Question:
I am attempting to write a double sum function as in the formula in the attached image.
I'm trying to write the summation as a function of b()
Here's my attempt :
'''
n0=10
lambda=0.5
n=50
alpha=0.05
f <- function(j,s,delta) {choose(n0,j)*choose(n-n0-1,s-1-j)*lambda^j*(1-lambda)^(n0-j)*(pnorm(delta-qnorm(1-lambda)))^(s-1-j)*(1-pnorm(delta-qnorm(1-lambda)))^(n-n0-s+j)}
g <- function(s,delta) {pnorm(delta-qnorm(alpha*(1-lambda)/(n-s+1)))*sum(sapply(0:s-1,f,s))}
sum(sapply(1:50,g))
'''
I can't figure out how to do so.
When I compute the summation not as a function (without the delta):
'''
f <- function(j,s) {choose(n0,j)*choose(n-n0-1,s-1-j)*lambda^j*(1-lambda)^(10-j)*(pnorm(qnorm(1-lambda)))^(s-1-j)*(1-pnorm(qnorm(1-lambda)))^(n-n0-s+j)}
g <- function(s) {pnorm(qnorm(alpha*(1-lambda)/(n-s+1)))*sum(sapply(0:s-1,f,s))}
sum(sapply(1:50,g))
'''
everything seems fine
Any help will be appreciated !
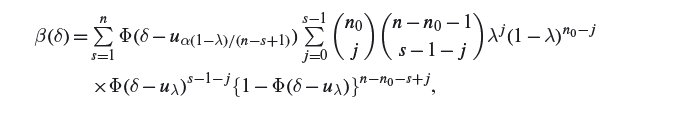
Answer: In your definition of the 'g' function, you need to pass 'delta' as an explicit parameter to the 'sum(sapply(0:s-1,f,s))' bit:
'sum(sapply(0:s-1,f,s, delta))'
so:
'''
g <- function(s,delta) {pnorm(delta-qnorm(alpha*(1-lambda)/(n-s+1)))*sum(sapply(0:s-1,f,s,delta))}
'''
Then you can run your overall sum by passing your desired delta into it:
'''
delta <- 0.1
sum(sapply(1:50,g, delta))
'''
Also, please note that you have a '10-j' in your '1-lambda' power expresson in 'f' - that should be 'n0 - j'?